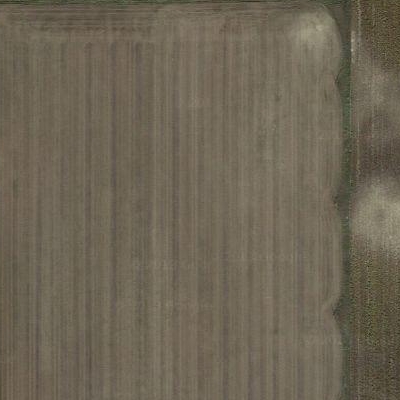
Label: Field